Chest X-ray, PA view. Patient: 52 years old, sex M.
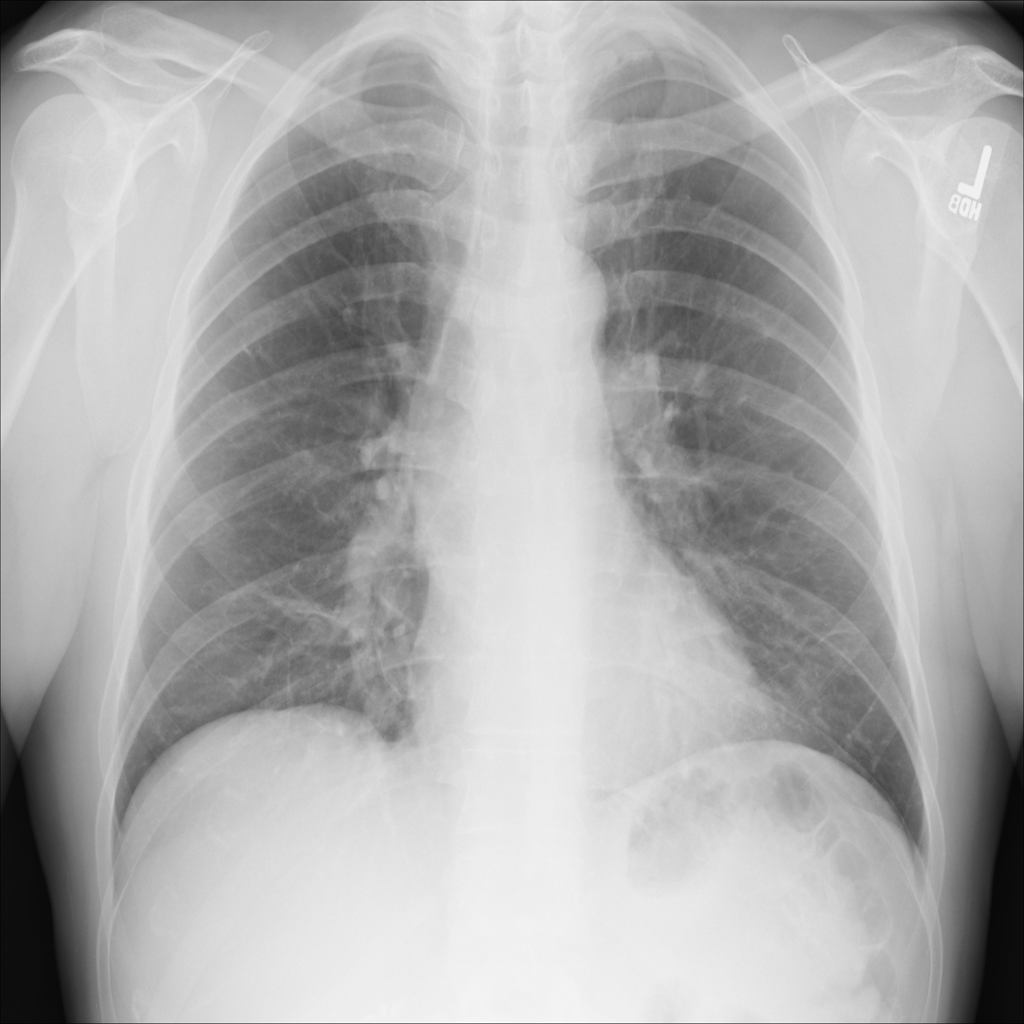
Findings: No Finding